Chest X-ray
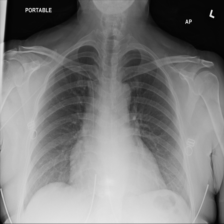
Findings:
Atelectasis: negative
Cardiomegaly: negative
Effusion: negative
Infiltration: negative
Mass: negative
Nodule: negative
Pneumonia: negative
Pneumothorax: negative
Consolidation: negative
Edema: negative
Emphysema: negative
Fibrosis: negative
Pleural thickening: negative
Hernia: negative